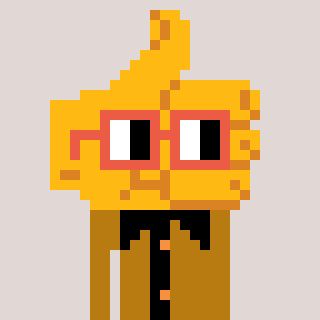
a pixel art character with square orange glasses, a thumbsup-shaped head and a gold-colored body on a warm background